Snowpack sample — Loveland Pass, Silver Plume, Colorado, USA (2/11/26, 12:00 PM MST)
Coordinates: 39.663, -105.886
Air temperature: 35 °F
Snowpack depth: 82 cm
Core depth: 10 cm
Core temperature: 17.6 °F
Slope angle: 13°, slope face: 12°
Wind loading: high
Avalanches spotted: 1
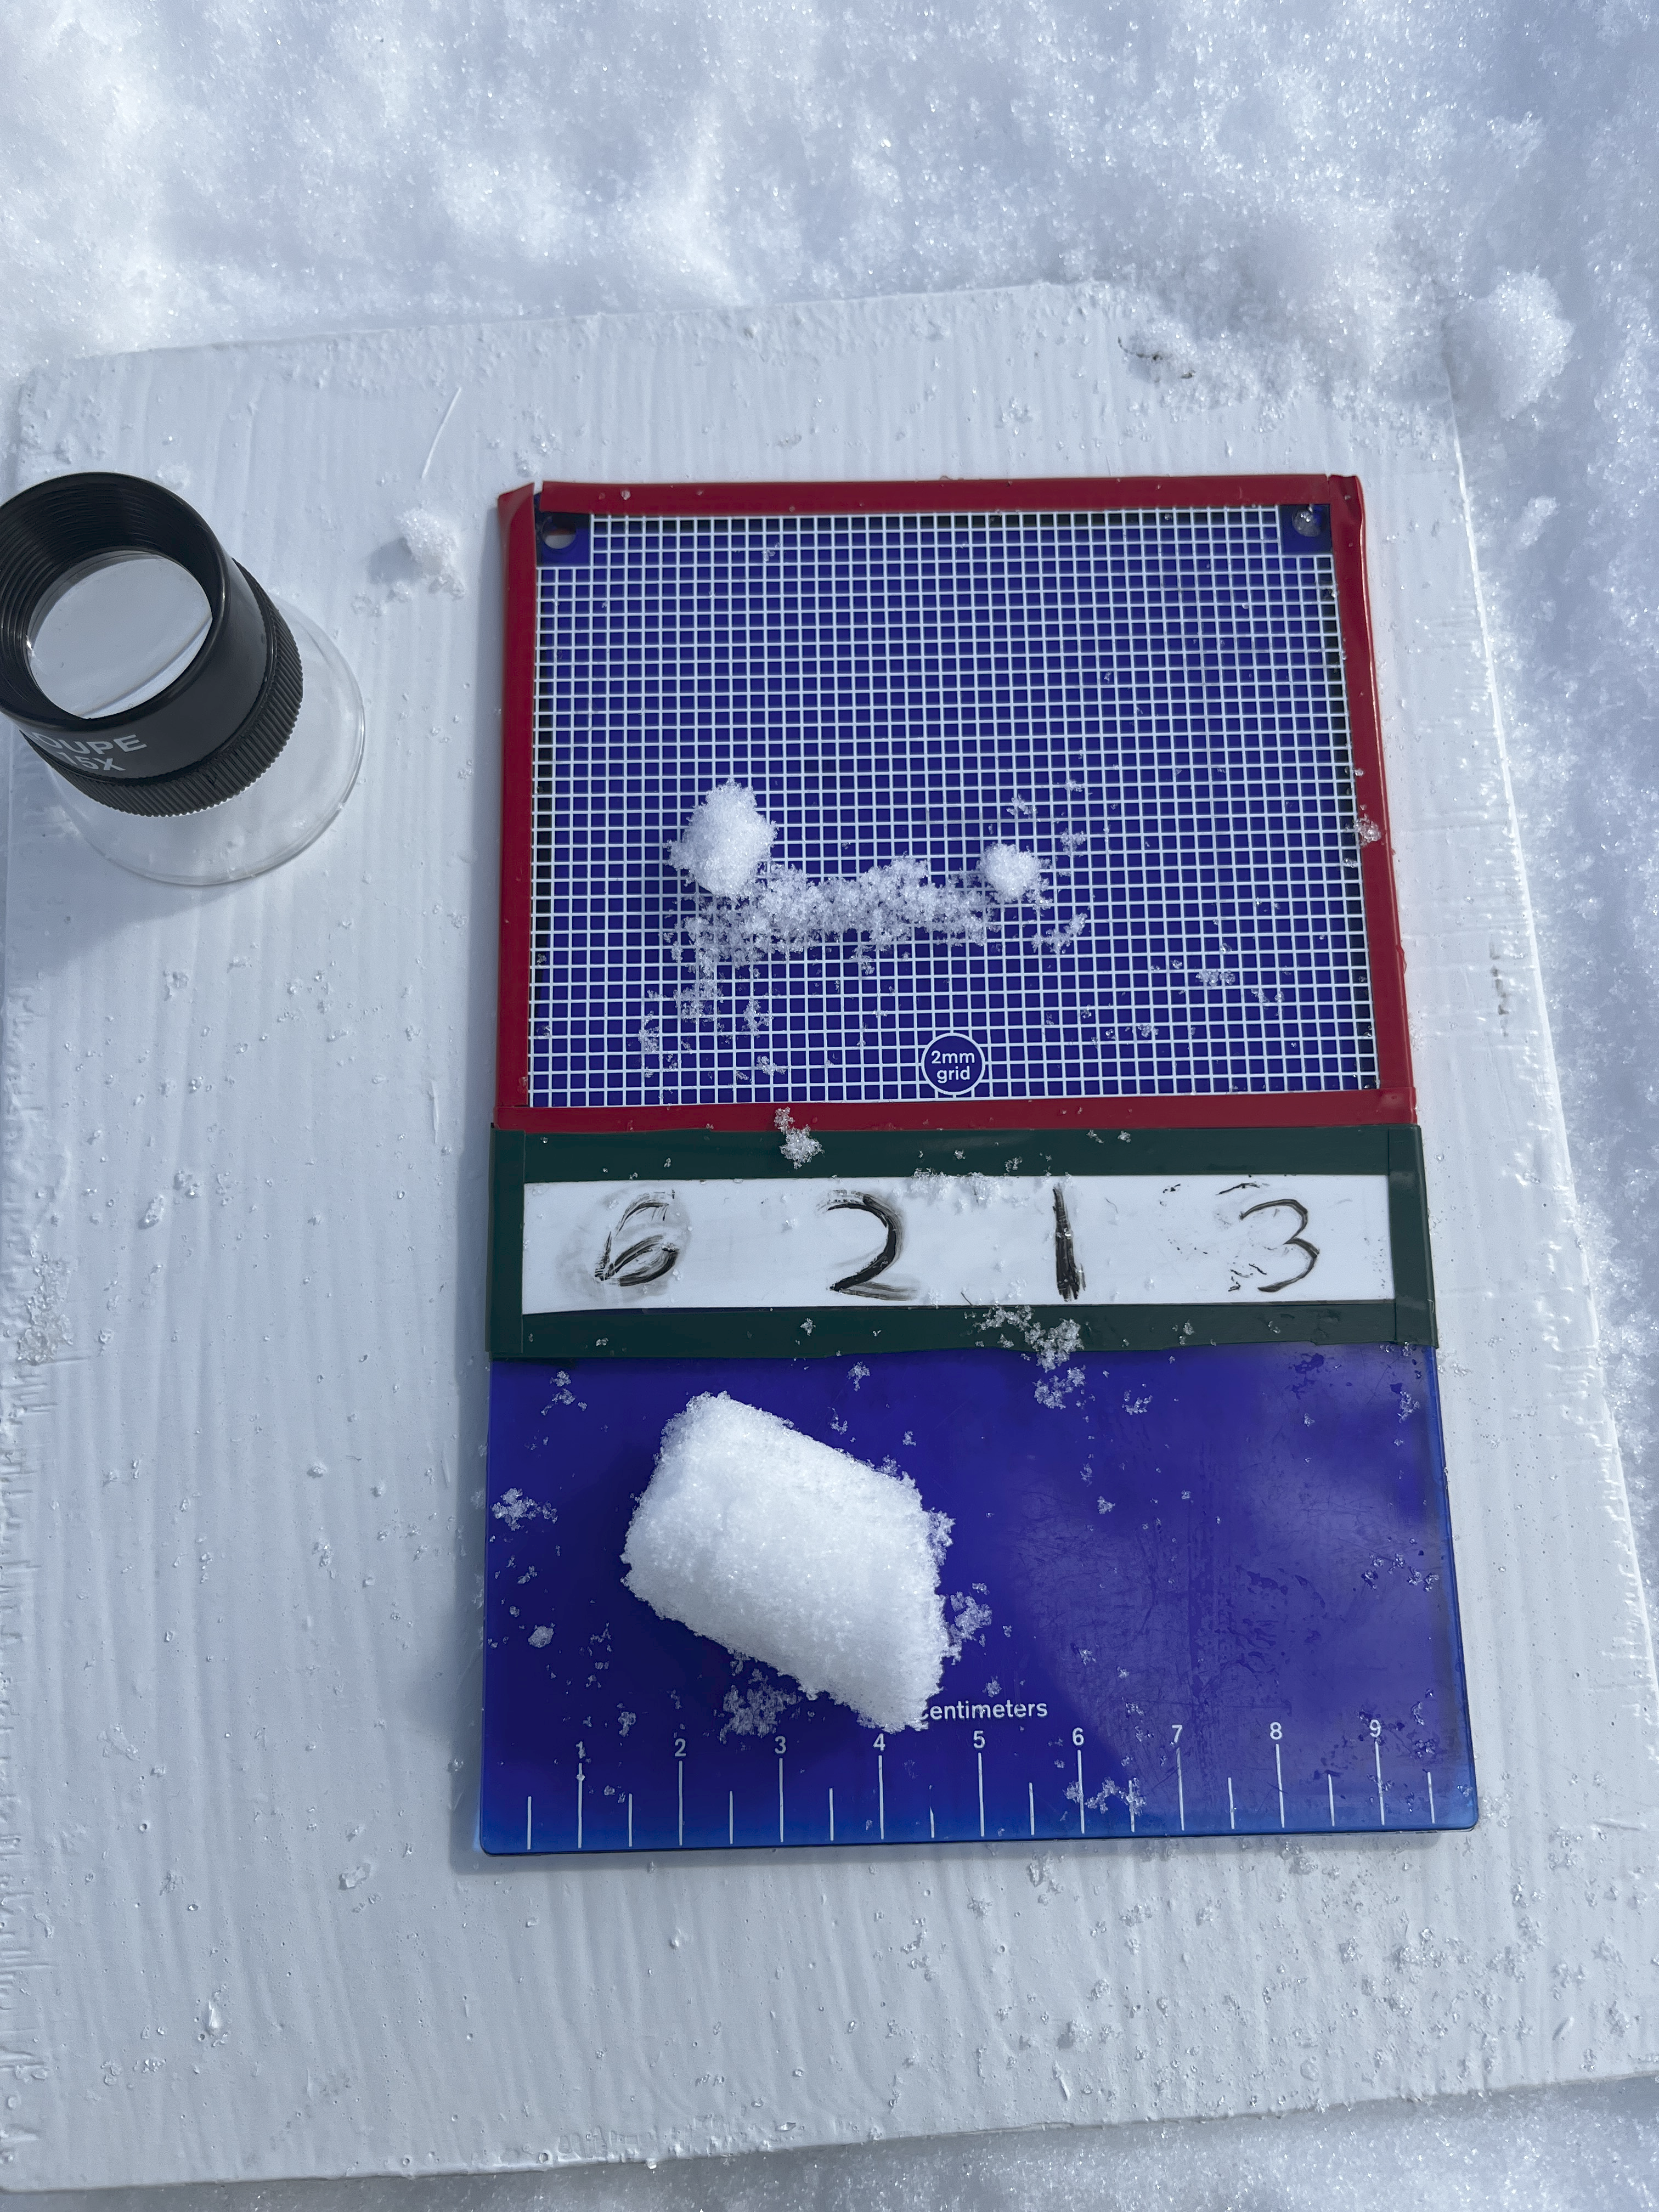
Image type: crystal_card
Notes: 1 small avalanche spotted on the north side of the bowl, lots of wind loading